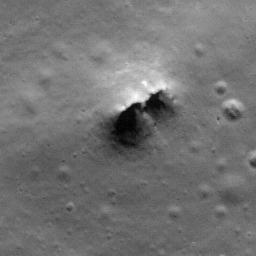
Pit: Copernicus 19a
Host crater: Copernicus
Host type: impact_melt
Lunar coordinates: latitude 10.133, longitude 339.605